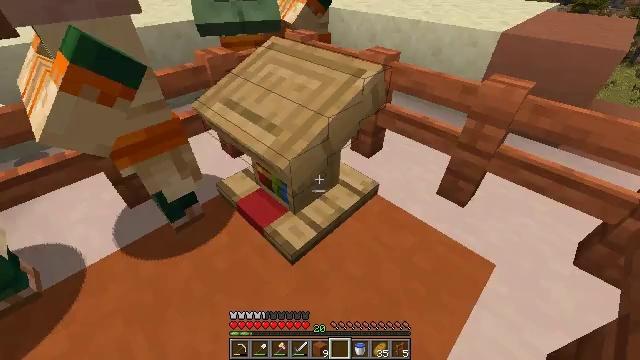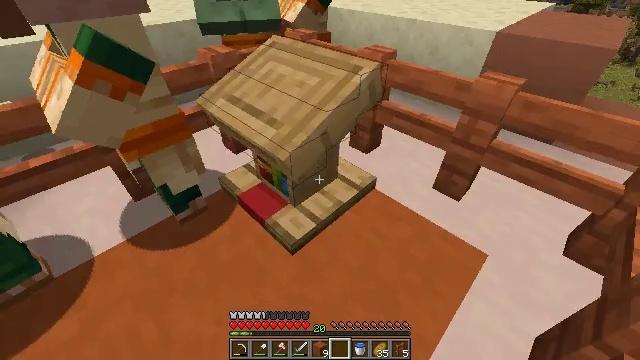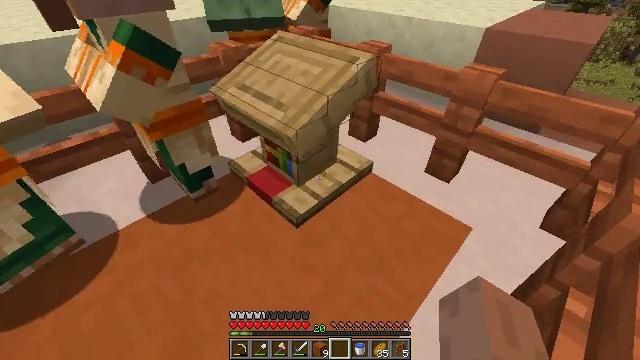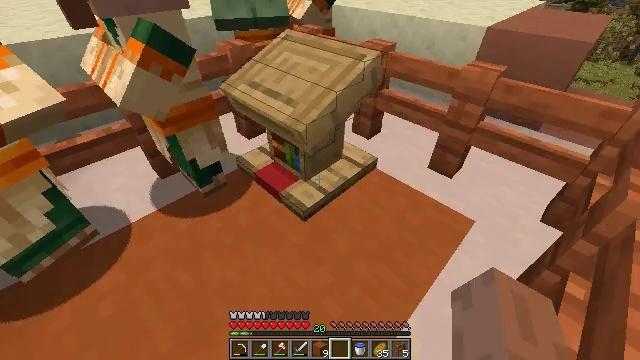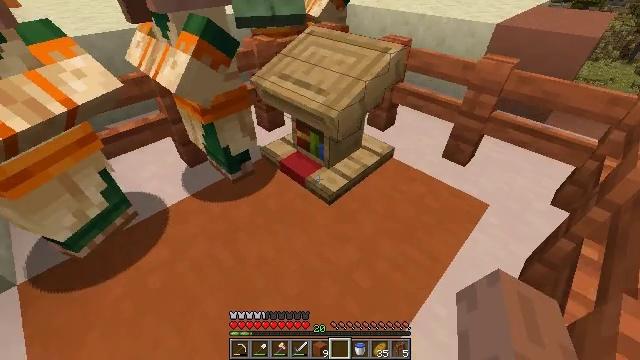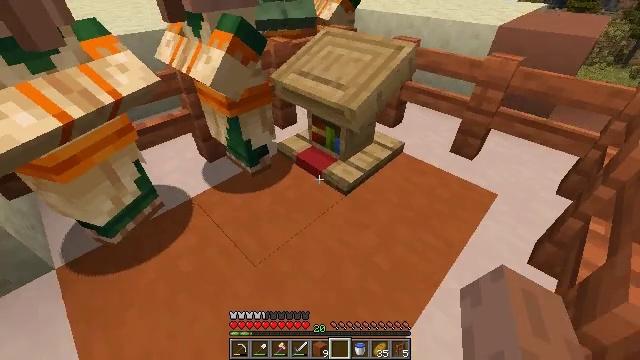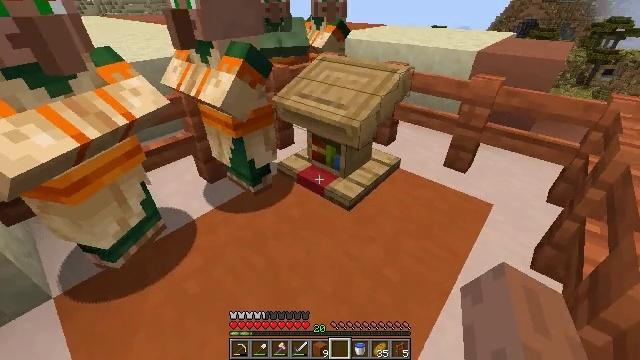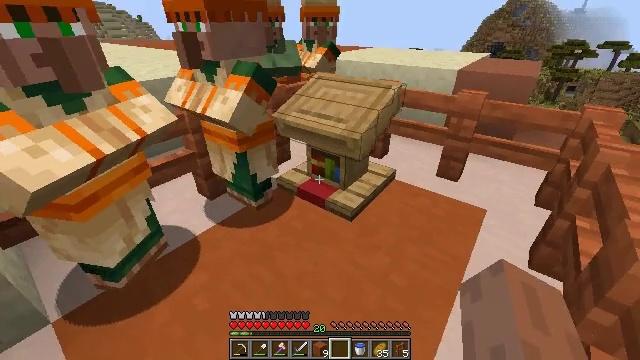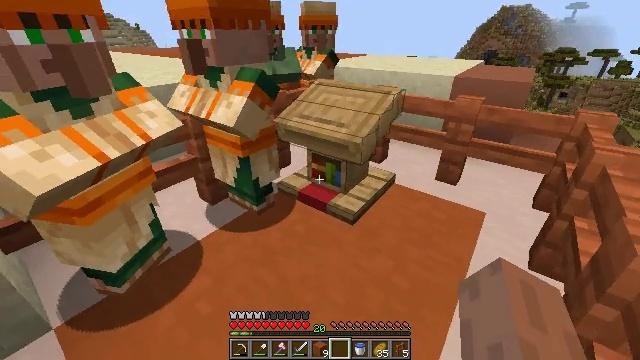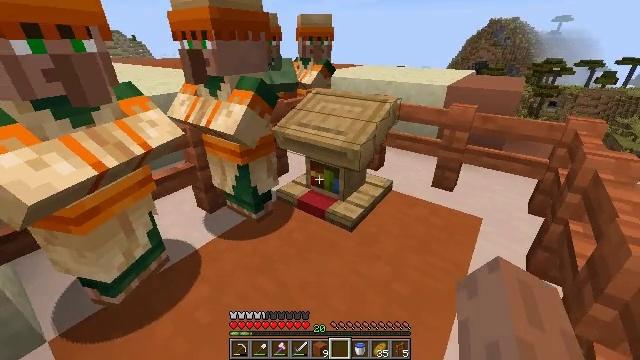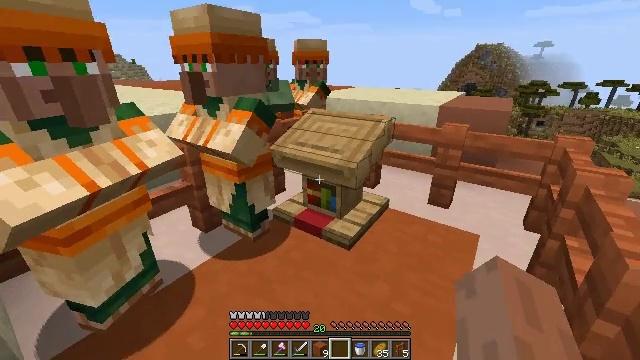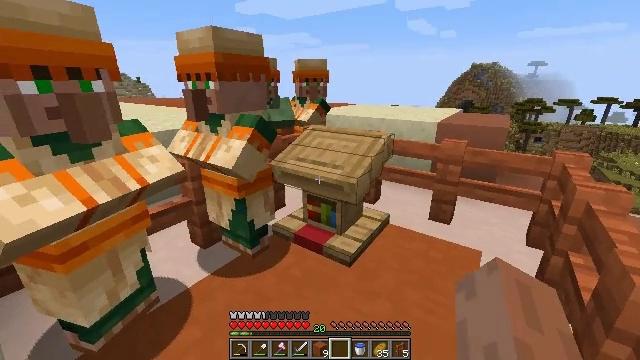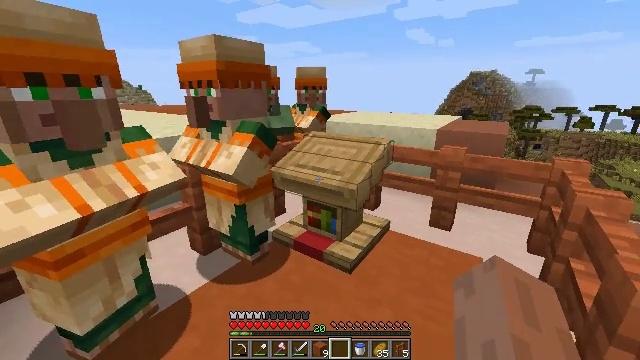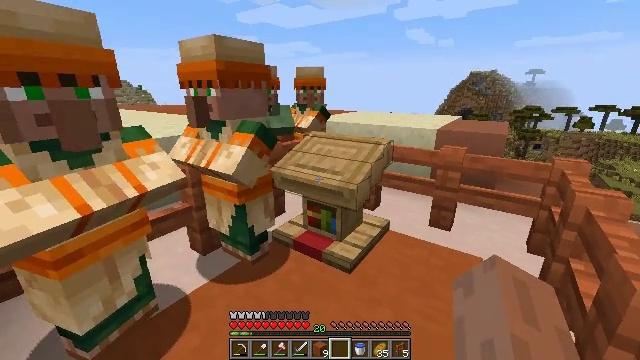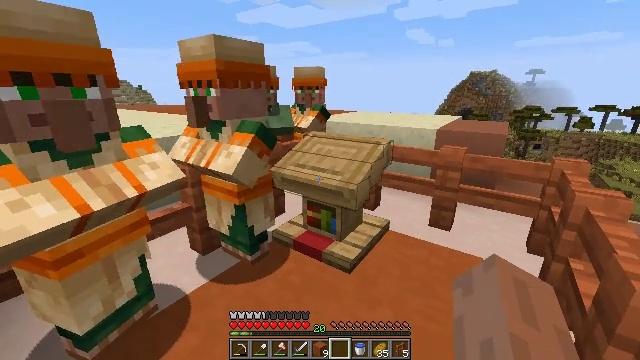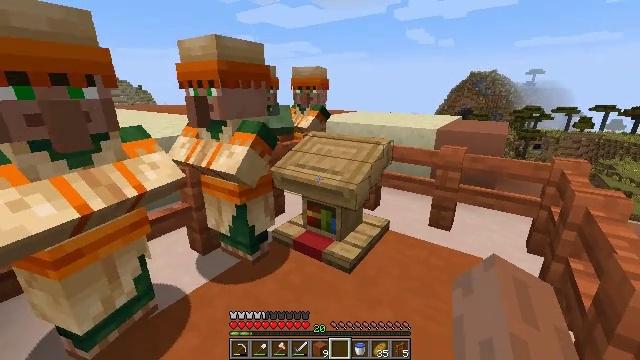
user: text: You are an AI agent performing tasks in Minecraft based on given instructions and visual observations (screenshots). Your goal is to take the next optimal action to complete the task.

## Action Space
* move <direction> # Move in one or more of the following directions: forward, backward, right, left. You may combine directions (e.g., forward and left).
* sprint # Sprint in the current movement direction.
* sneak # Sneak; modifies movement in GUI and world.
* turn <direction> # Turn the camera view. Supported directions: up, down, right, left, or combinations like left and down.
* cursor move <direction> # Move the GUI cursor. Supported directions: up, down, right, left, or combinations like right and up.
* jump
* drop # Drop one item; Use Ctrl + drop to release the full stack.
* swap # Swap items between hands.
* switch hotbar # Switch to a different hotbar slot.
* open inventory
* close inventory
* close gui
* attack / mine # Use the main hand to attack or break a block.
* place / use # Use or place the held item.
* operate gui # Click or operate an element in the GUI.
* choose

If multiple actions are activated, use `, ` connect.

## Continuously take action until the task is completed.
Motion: motion action
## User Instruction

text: Collect the lectern by destroying it.
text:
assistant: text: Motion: move back
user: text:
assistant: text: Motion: move back
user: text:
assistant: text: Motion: move back and move left
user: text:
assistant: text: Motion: move back and move left
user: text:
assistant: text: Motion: move back and move left
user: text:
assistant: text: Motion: move left, turn right and up
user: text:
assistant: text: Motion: turn right and up
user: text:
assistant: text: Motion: turn up
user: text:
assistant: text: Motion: turn right and up
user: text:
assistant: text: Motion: turn right and up
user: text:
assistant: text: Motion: turn up
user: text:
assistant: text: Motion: turn up
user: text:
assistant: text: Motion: no_op
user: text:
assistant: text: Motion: no_op
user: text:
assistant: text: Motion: no_op
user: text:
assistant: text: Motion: no_op
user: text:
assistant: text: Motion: no_op
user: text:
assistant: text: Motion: no_op
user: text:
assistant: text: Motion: turn left
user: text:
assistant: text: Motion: no_op
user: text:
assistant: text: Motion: turn left
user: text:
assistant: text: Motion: turn left
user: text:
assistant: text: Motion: no_op
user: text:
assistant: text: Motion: no_op
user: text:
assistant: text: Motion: no_op
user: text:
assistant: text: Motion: no_op
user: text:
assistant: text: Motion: turn left and down
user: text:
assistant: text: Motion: turn down
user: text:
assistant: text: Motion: no_op
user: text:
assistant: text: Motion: no_op